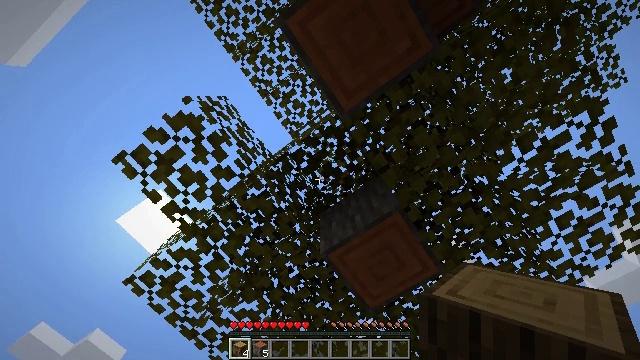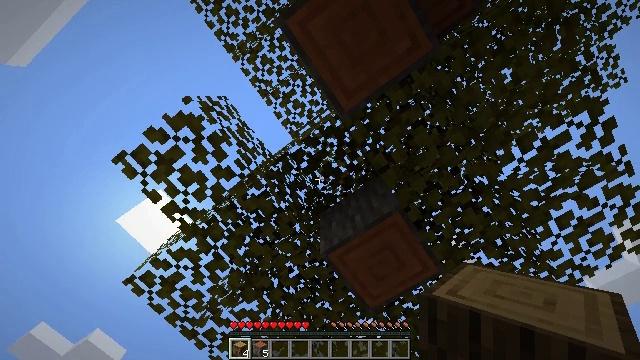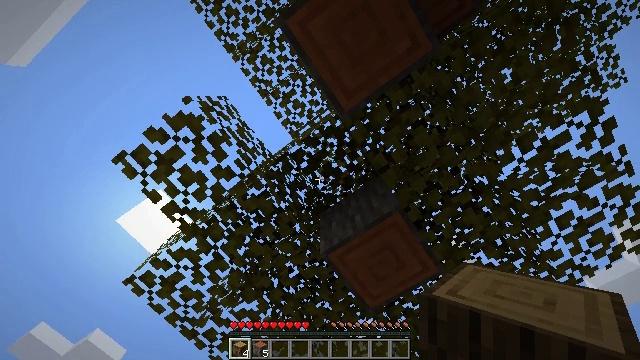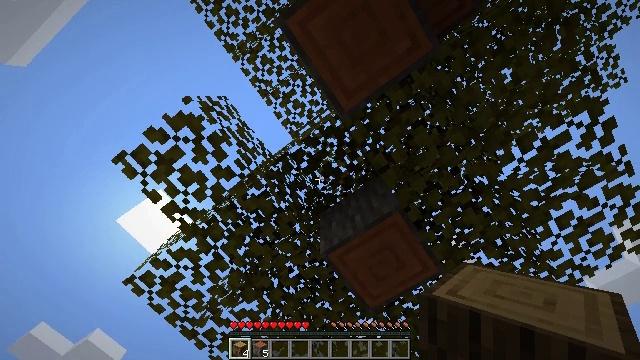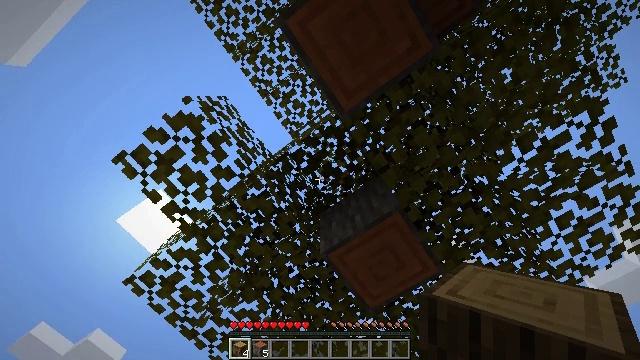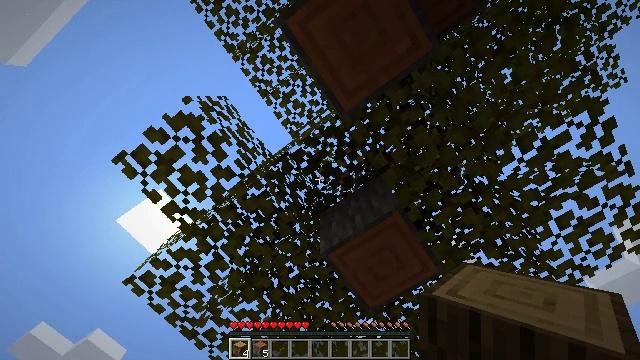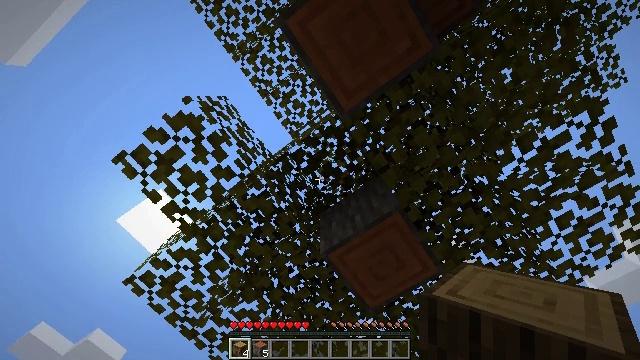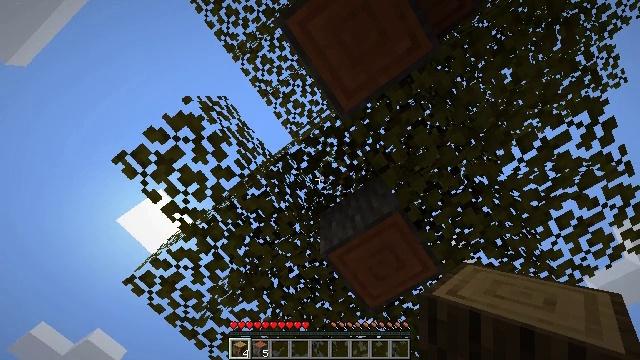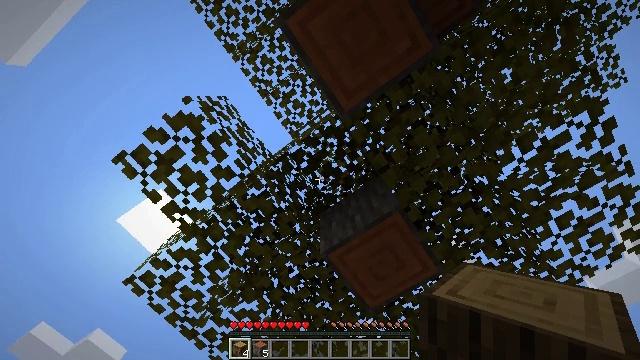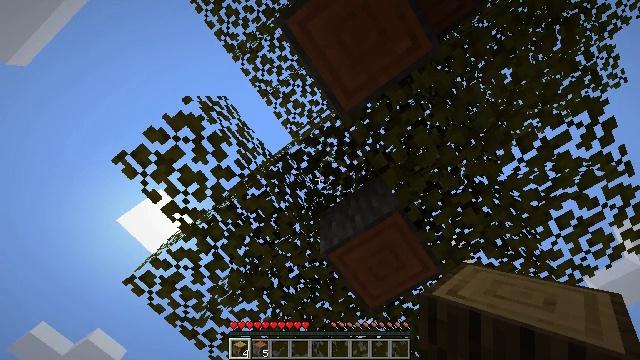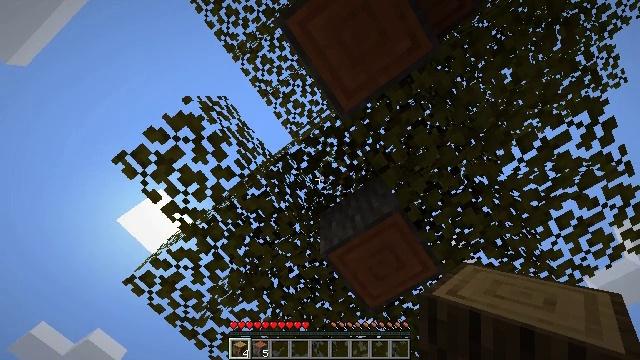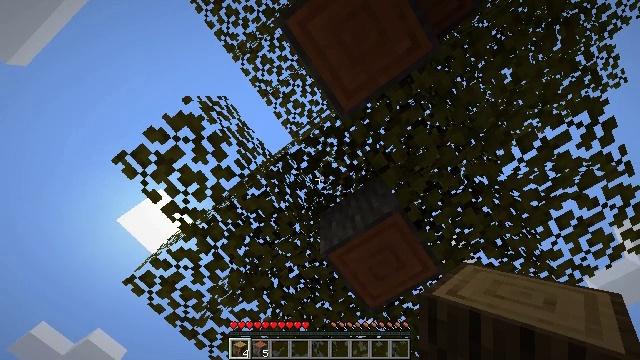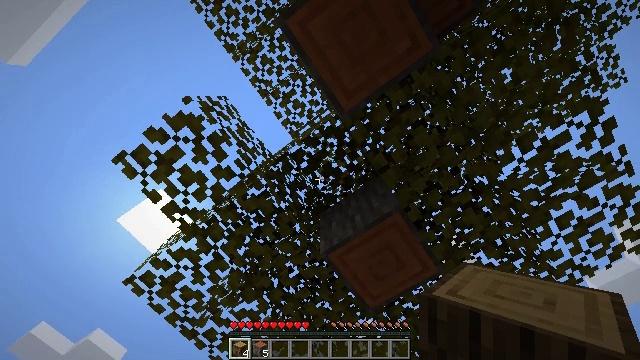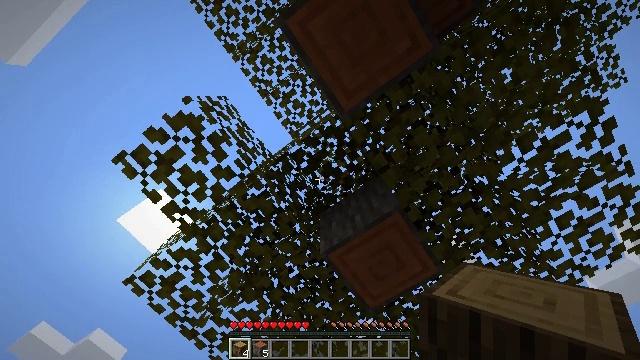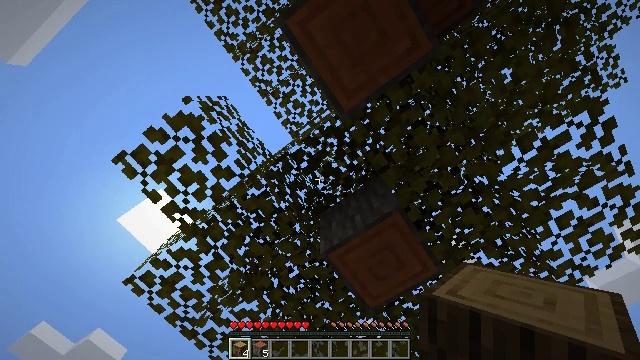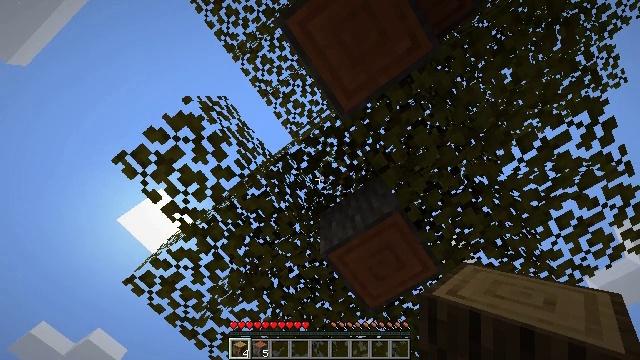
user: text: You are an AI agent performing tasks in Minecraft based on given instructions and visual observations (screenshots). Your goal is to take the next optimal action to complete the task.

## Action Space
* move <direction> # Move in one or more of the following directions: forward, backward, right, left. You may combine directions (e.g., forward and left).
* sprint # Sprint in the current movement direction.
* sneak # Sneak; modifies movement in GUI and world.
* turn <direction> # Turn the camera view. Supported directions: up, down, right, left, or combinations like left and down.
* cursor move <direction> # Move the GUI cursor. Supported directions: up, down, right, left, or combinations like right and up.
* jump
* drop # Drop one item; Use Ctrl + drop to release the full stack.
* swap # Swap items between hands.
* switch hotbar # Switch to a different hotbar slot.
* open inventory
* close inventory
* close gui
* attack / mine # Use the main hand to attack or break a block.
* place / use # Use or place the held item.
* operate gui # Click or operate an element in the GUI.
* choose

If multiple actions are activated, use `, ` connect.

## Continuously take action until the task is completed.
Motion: motion action
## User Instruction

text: Break the acacia log from the tree.
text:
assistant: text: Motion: no_op
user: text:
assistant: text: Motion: no_op
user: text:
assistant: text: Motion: no_op
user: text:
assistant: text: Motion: no_op
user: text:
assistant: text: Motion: no_op
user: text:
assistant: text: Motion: no_op
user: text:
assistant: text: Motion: no_op
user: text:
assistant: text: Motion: no_op
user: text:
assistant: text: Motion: no_op
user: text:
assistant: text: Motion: no_op
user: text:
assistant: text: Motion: no_op
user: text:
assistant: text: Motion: no_op
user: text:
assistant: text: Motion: no_op
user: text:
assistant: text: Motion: no_op
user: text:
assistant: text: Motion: no_op
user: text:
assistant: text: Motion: no_op
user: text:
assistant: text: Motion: no_op
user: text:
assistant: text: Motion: no_op
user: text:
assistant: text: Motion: no_op
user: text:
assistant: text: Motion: no_op
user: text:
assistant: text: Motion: no_op
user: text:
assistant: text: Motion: no_op
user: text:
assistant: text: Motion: no_op
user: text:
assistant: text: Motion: no_op
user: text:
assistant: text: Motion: no_op
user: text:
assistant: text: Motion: no_op
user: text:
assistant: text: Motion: no_op
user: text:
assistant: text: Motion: no_op
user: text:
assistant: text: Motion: no_op
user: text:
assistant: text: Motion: no_op